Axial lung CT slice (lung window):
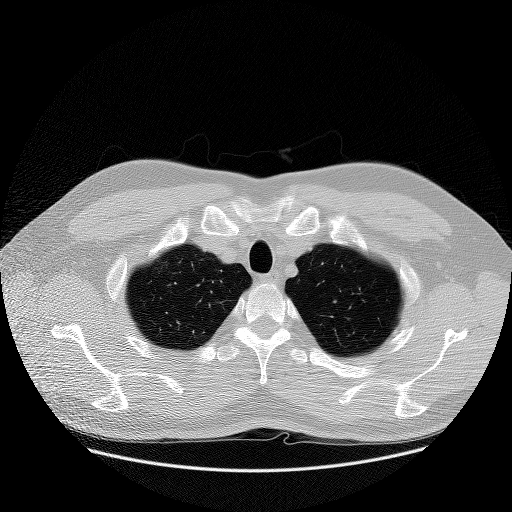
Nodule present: no